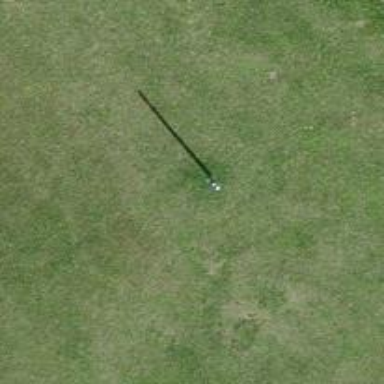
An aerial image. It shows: Power pole.